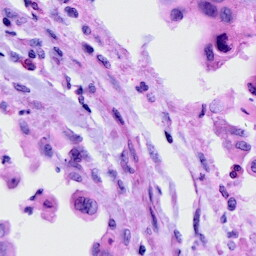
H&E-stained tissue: Cervix